Question: How can I plot the elliptic curve

over real numbers with R?
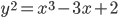
Answer: Here is a feasible way by constructing the points manually.
'''
df <- data.frame(x = -100:100, y = c(sqrt(x^3-3*x+ 2), -sqrt(x^3-3*x+ 2)))
ggplot(df, aes(x = x, y = y)) + geom_point()
'''
<URL>